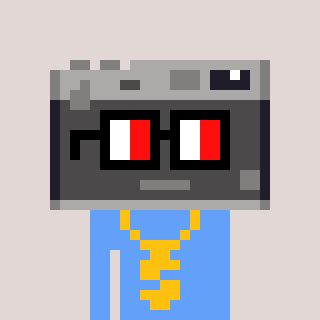
a pixel art character with square glasses with black frames and red eyes, a camera-shaped head and a blue-colored body on a warm background